Interaction volume radius: 10 \u00c5
Interaction volume height: 15 \u00c5
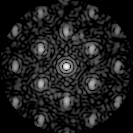
Disorder parameter: 0.4241